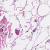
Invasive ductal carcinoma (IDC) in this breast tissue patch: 0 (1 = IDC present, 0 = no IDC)